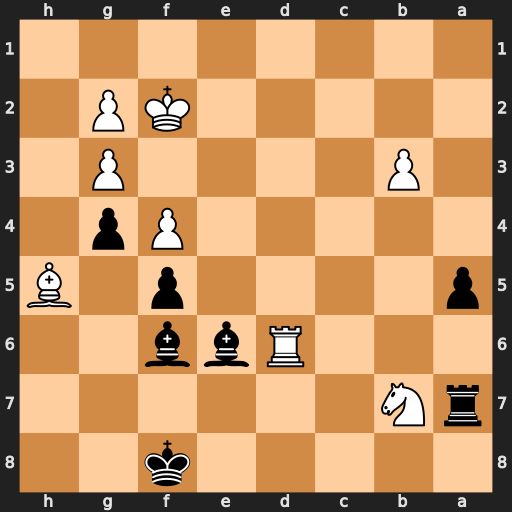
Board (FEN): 5k2/rN6/3Rbb2/p4p1B/5Pp1/1P4P1/5KP1/8
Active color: b
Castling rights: -
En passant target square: -
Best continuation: Ke7 Rxe6+ Kxe6